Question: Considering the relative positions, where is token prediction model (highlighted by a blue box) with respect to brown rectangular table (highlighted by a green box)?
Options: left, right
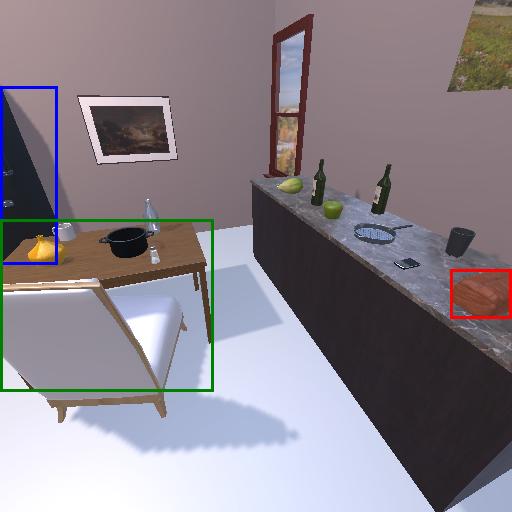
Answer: left